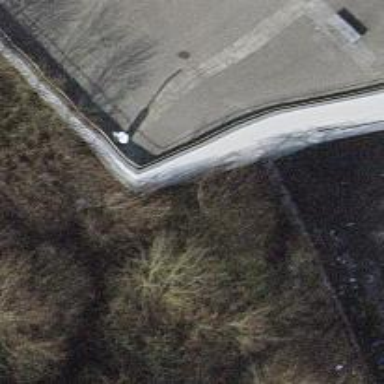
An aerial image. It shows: Retaining wall.